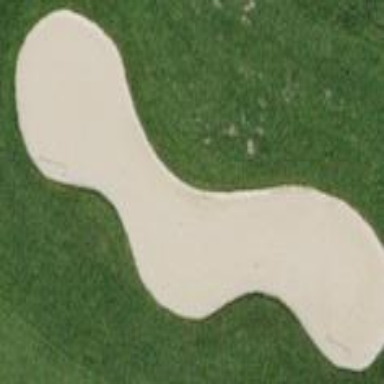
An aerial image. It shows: Golf bunker filled with sandy terrain.